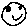
Label: smiley face